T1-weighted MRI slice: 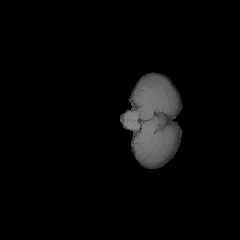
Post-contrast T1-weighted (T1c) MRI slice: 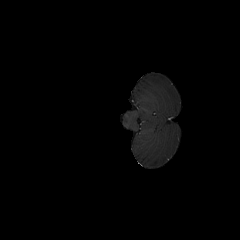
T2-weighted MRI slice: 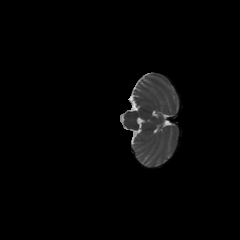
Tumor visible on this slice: no